Question: I'm trying to build a scrollable column (preferably LazyColumn) that will start re-showing the first items again after I scroll to the end. For example, see this alarm clock that will cycle from 00..59 and then will smoothly keep scrolling from 0 again.

I've tried a normal LazyColumn that will show 58,59,00..59,00,01 and snap to start after I'm done scrolling (reaching 59) but it looks "cheap".
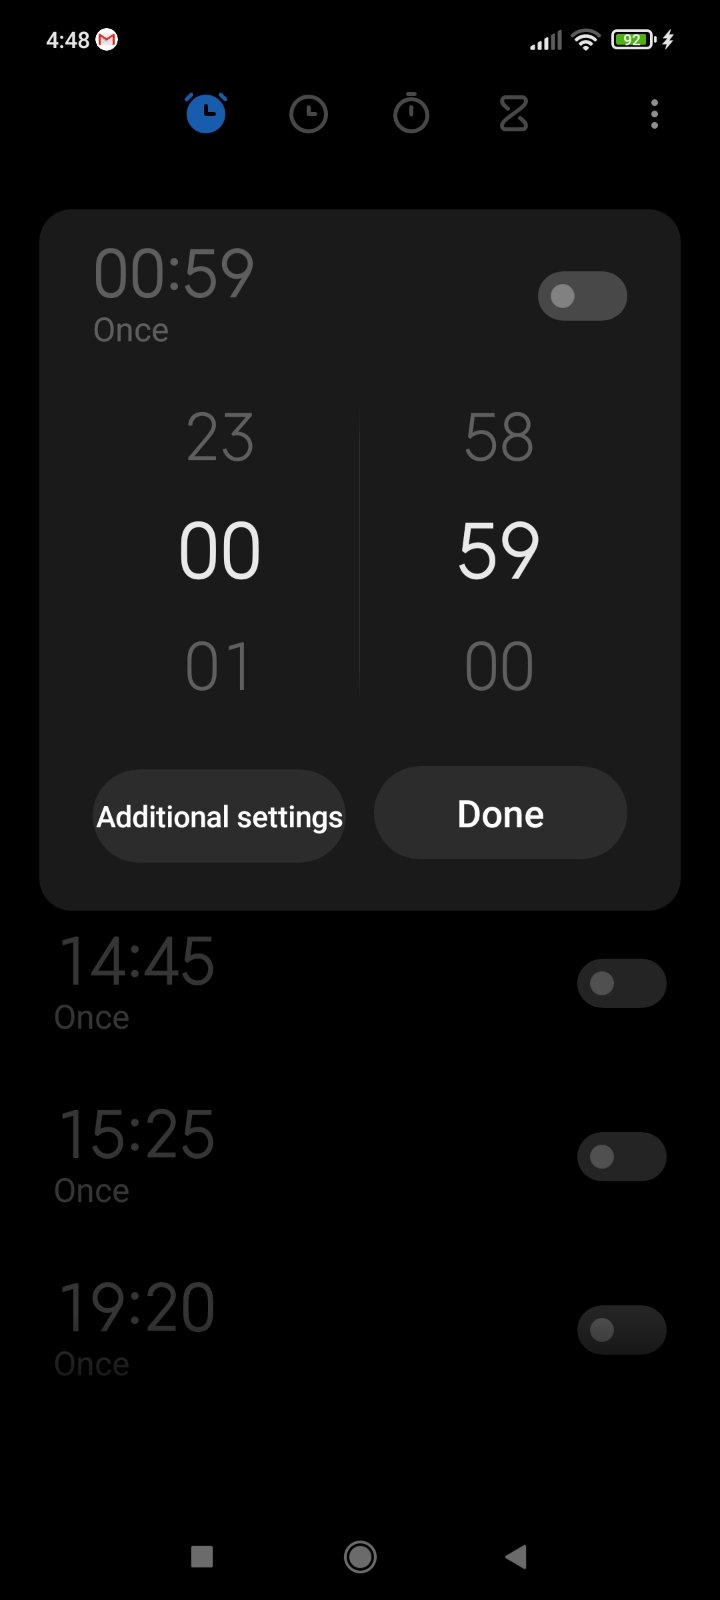
Answer: '''
@Composable
fun CircularList(
items: List<String>,
modifier: Modifier = Modifier,
isEndless: Boolean = false,
onItemClick: (String) -> Unit
) {
val listState = rememberLazyListState(
if (isEndless) Int.MAX_VALUE / 2 else 0
)
LazyColumn(
state = listState,
modifier = modifier
) {
items(
count = if (isEndless) Int.MAX_VALUE else items.size,
itemContent = {
val index = it % items.size
Text(text = items[index]) // item composable
}
)
}
}
'''